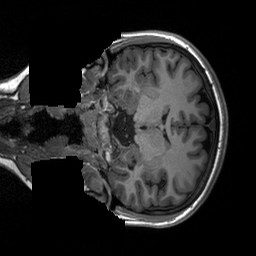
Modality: T1w
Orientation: coronal
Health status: healthy
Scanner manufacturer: siemens
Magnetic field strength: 3 T
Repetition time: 2.3 s
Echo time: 0.00207 s